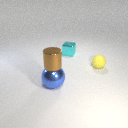
small cyan metal cube to the right of large blue metal sphere